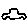
Label: car